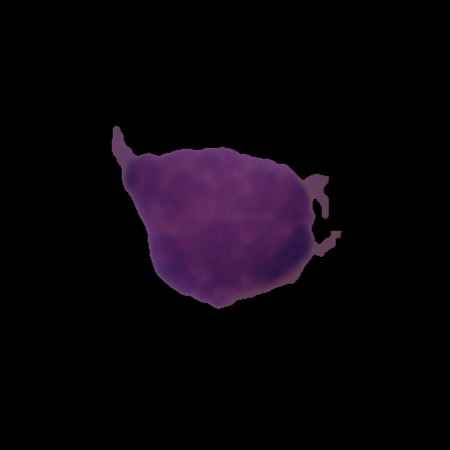
Label: healthy